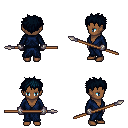
a pixel art fantasy rpg character, female body template, human, dark skin, blue robe, white pants, raven bedhead hairstyle, metal gloves, spear, four views (front, back, left, right), 2x2 character sprite sheet, small pixel art, hard edges, no anti-aliasing